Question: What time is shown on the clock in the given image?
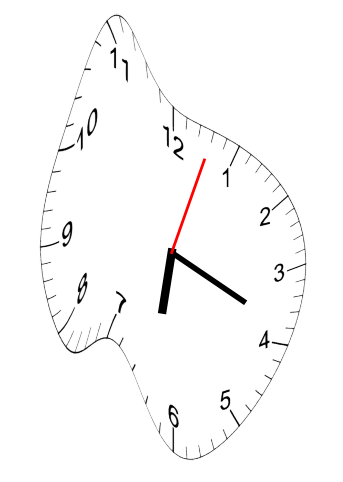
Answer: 06:19:03